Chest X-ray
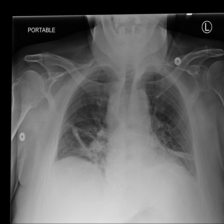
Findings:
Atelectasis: positive
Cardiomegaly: negative
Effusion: negative
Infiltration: negative
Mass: negative
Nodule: negative
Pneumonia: negative
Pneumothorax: negative
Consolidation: negative
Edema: negative
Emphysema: negative
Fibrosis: negative
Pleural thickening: negative
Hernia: negative